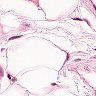
Metastatic tissue present: no